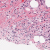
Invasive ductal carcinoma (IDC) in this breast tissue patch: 1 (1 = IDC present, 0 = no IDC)